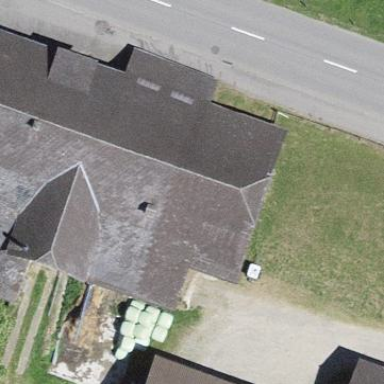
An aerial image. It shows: Farm building.